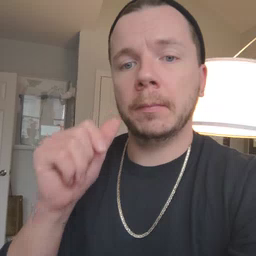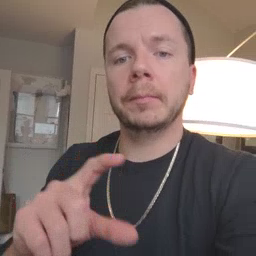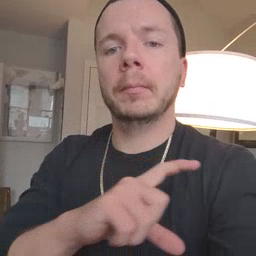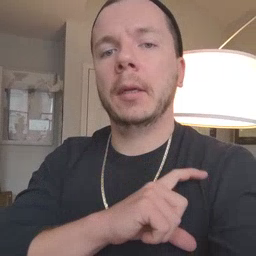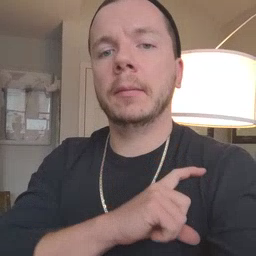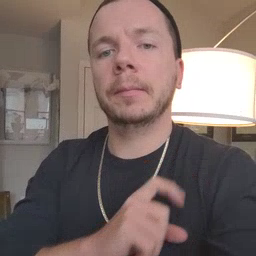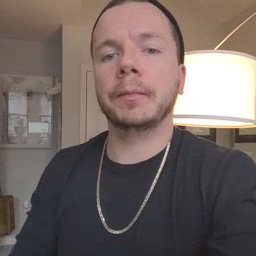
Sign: police